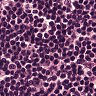
Metastatic tissue present: no